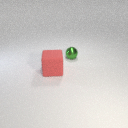
large red rubber cube to the left of small green metal sphere